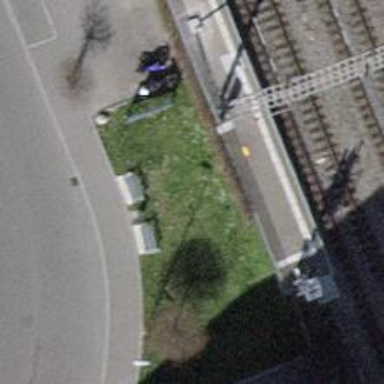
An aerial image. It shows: Bench.